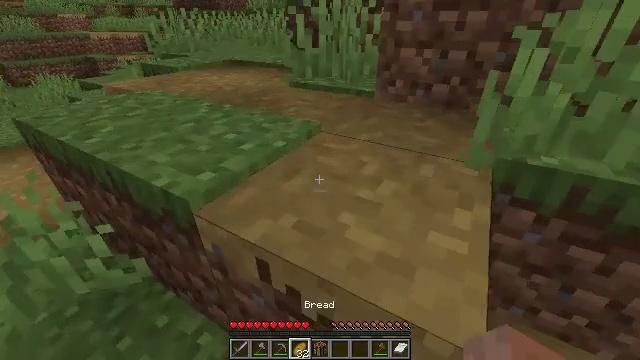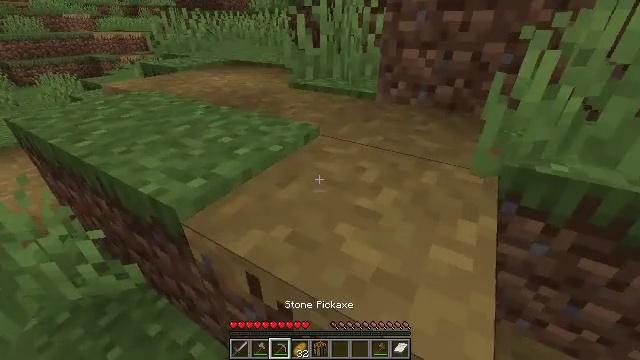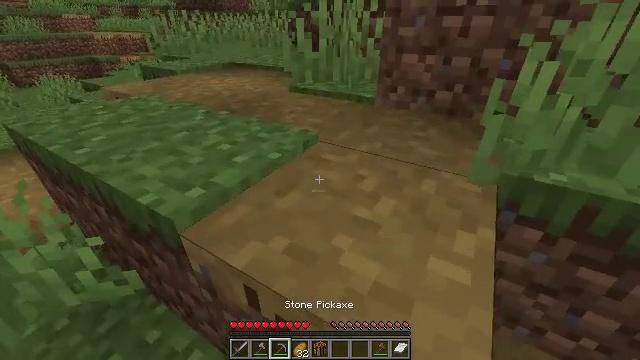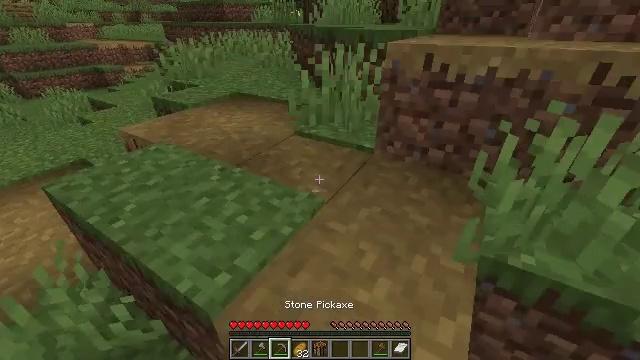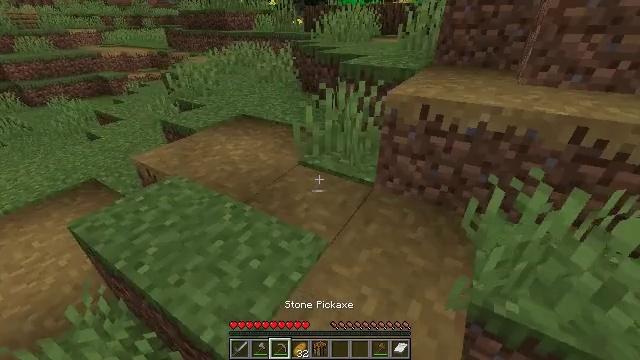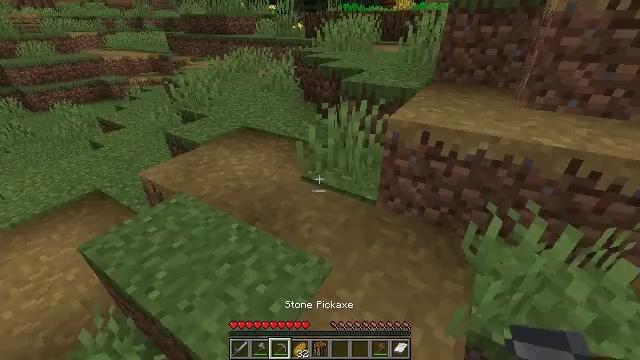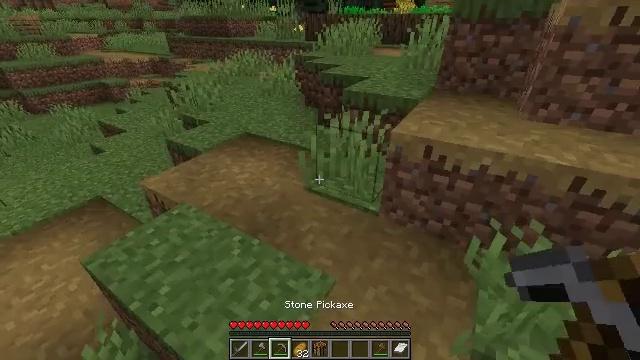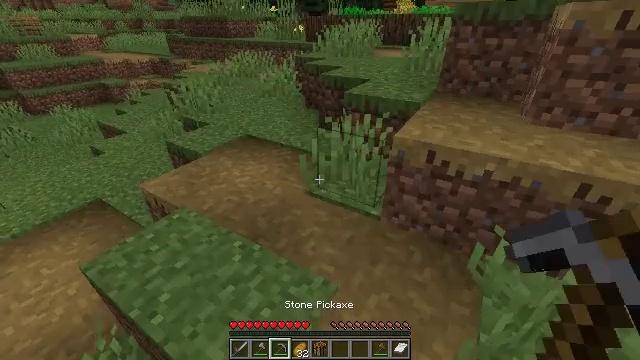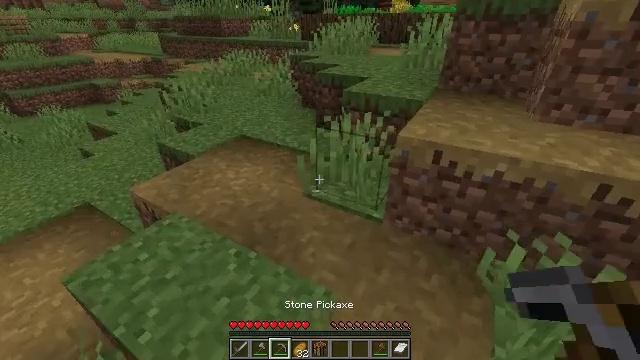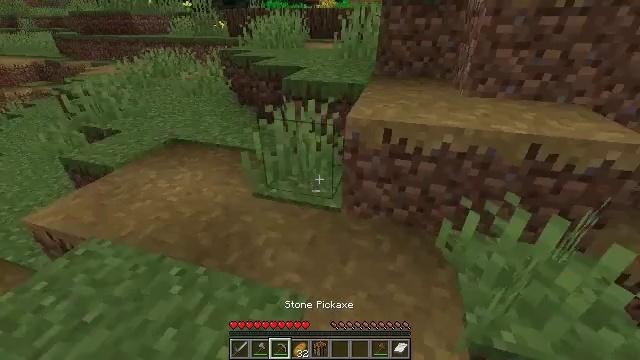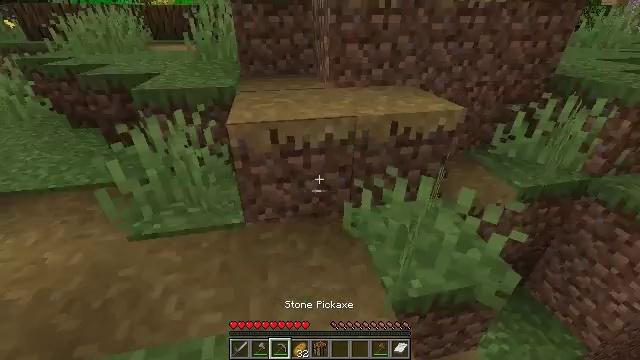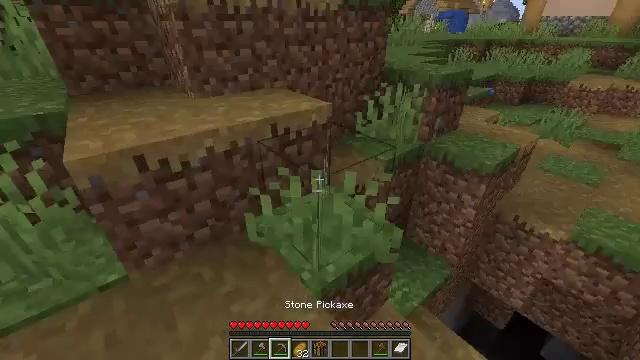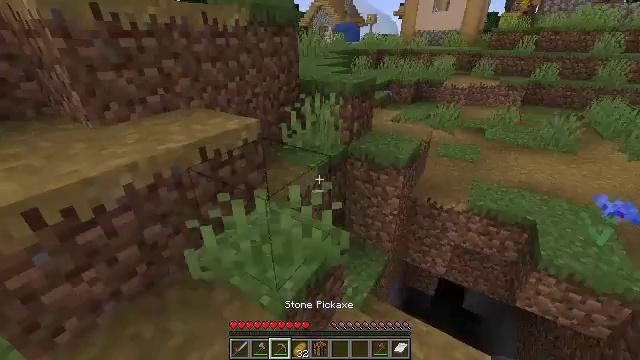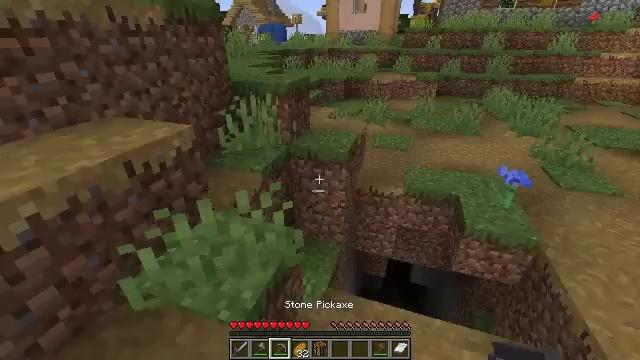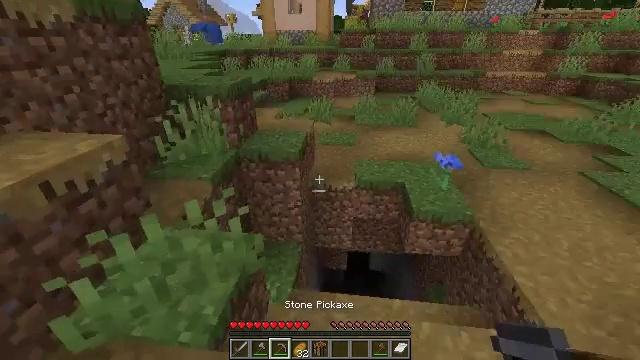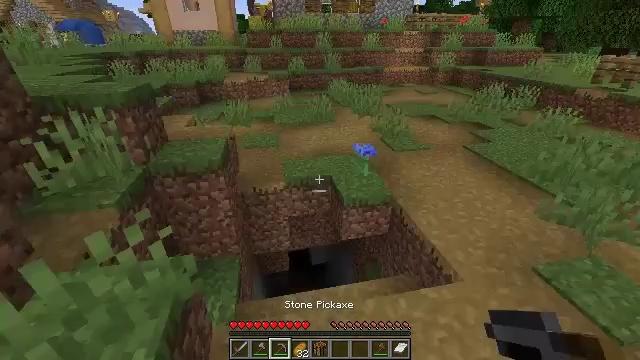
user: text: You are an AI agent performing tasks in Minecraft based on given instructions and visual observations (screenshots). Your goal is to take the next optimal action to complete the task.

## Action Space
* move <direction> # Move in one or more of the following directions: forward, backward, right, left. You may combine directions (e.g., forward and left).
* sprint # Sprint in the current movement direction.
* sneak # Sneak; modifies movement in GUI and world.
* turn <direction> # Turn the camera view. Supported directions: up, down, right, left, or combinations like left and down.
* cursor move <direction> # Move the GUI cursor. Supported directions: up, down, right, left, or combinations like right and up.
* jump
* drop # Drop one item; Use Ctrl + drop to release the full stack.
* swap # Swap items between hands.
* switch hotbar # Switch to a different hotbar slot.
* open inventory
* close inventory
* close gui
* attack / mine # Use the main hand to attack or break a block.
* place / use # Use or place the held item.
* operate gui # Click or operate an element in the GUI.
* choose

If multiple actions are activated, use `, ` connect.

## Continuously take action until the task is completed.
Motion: motion action
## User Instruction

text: Break the grass path to collect materials.
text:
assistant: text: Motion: no_op
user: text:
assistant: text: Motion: move forward, jump
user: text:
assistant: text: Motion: move forward, jump
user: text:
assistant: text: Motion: move forward, jump
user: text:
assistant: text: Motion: move forward, jump
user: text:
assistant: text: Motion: move forward
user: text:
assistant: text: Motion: move forward
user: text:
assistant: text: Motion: move forward, turn right
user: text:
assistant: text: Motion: move forward, turn right
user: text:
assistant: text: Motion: turn right
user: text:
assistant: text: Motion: turn right
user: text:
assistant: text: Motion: turn right and up
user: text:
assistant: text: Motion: turn right
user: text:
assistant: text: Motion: turn right
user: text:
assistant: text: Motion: turn right
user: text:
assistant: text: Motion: turn right
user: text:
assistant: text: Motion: turn right
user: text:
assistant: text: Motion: move right
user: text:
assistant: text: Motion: move forward and move right, turn left and down
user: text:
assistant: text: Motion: move forward and move right, turn left and down
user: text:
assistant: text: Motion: move forward and move right, turn left
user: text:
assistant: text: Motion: move forward and move right
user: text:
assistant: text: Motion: move forward and move right, turn left
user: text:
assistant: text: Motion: move forward and move right, turn left and down
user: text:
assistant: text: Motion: move forward and move right, turn left and down
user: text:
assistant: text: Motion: move forward and move right, turn left and down
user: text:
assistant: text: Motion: move forward and move right, turn left and down
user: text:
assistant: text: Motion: move forward, turn left and down
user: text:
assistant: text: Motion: move forward, turn left and down
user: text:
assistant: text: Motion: move forward, turn left and down